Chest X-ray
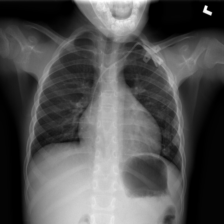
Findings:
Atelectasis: negative
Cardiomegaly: positive
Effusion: negative
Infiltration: negative
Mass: negative
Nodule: negative
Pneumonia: negative
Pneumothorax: negative
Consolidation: negative
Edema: negative
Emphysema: negative
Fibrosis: negative
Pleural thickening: negative
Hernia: negative